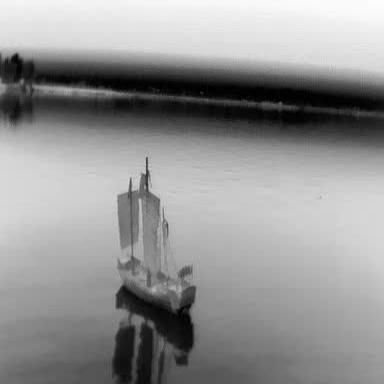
There is a sailboat in the infrared image.